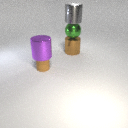
large purple metal cylinder above small brown rubber cylinder